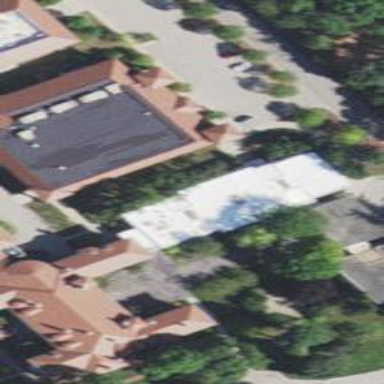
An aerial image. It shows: Theater building.